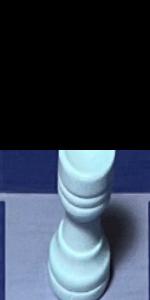
Label: Rook_White